Current action and preconditions to check: trajectory_clear

Your task: For each precondition in the list above, predict whether it will hold at this action.

Consider the current scene as observed from the mobile robot's camera, and analyze the predicted future states of all dynamic agents (e.g., people, animals, vehicles, or any moving entities) within the NEXT SECOND.

IMPORTANT: Only answer "very likely" if you are absolutely certain—based on strong, clear evidence—that a dynamic agent will violate the precondition in the predicted future state. Do NOT answer "very likely" for unlikely, ambiguous, or low-probability risks.

Ask yourself for each precondition: Is there a high probability, with clear and convincing evidence, that the predicted future states of any dynamic agent will interfere with the predicted future state of the currently executing action within the NEXT SECOND, causing that precondition to fail?

Assess the risk level based on these predictions. Use "likely" or "very likely" if motions create a clear risk of interference.

Use "neutral" or "improbable" if agents are nearby but their predicted paths are clearly diverging or non-conflicting.

Failure Risk Categories: "very improbable", "improbable", "neutral", "likely", "very likely"

Answer Format: Output ONLY the probability_of_failure value from these categories: "very improbable", "improbable", "neutral", "likely", "very likely"

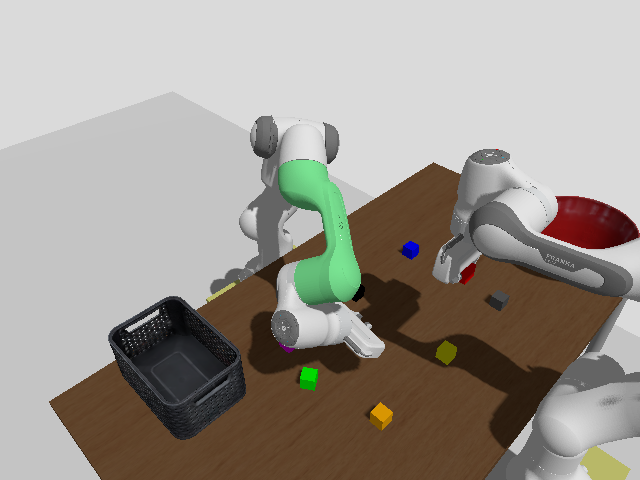

Answer: improbable